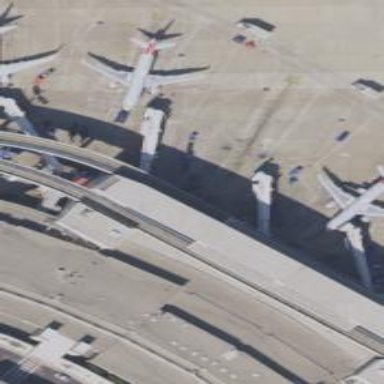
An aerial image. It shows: Airport gate.